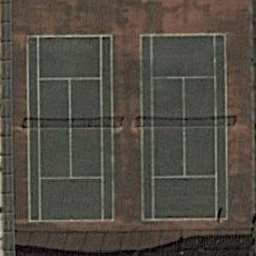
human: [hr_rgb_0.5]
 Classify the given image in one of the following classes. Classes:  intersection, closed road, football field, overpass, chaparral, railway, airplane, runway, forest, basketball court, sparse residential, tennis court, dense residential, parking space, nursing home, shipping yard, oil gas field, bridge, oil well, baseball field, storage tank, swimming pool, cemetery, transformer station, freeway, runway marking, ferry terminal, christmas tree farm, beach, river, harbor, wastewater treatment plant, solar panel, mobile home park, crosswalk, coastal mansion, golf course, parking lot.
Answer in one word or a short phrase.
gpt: tennis court